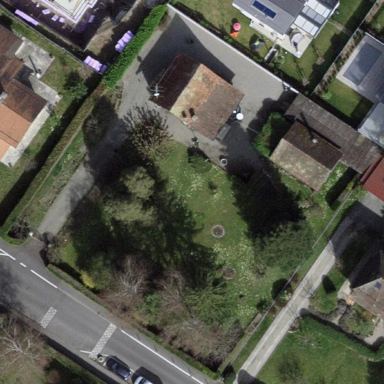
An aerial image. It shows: Garden enclosed by fence.